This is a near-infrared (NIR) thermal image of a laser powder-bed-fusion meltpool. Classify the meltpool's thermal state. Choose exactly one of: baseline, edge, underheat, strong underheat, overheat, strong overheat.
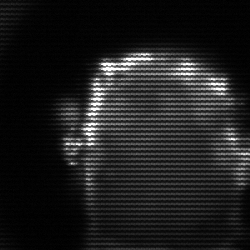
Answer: baseline